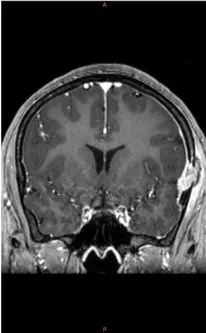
MRI Examination. (F) Coronal post-contrast scan shows marked enhancement of the lesion.
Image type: radiology (mri)